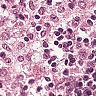
Metastatic tissue present: no